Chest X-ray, AP view. Patient: 33 years old, sex F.
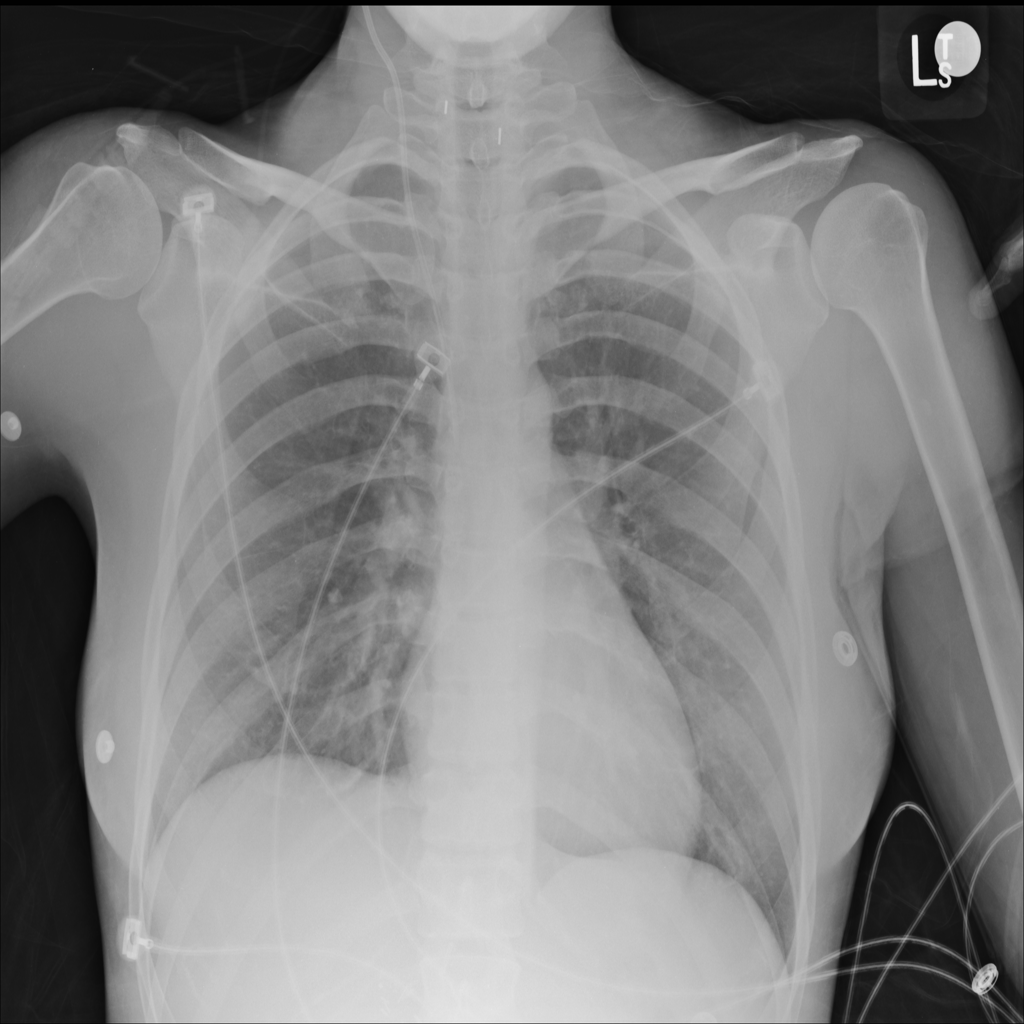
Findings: No Finding